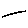
Label: line